Question: I'm trying to display "Announcement" list using CQW but there is a bullet coming in front of every document. I've tried finding using "IE developer tool" but don't see any '<li>' tags.How to remove this ?

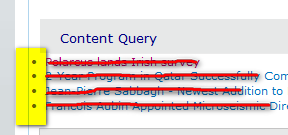
Answer: Open the tool pane for the Content Query web part. Expand the Presentation section. Under Styles > Item Style, what is selected? Is it Bulleted title? If it is, try switching to Title only.